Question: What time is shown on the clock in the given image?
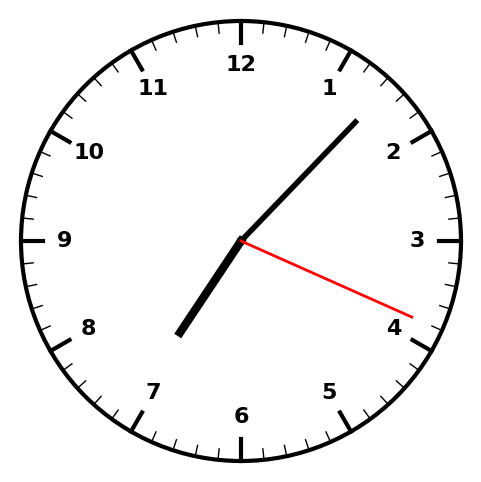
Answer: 07:07:19